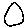
Label: circle